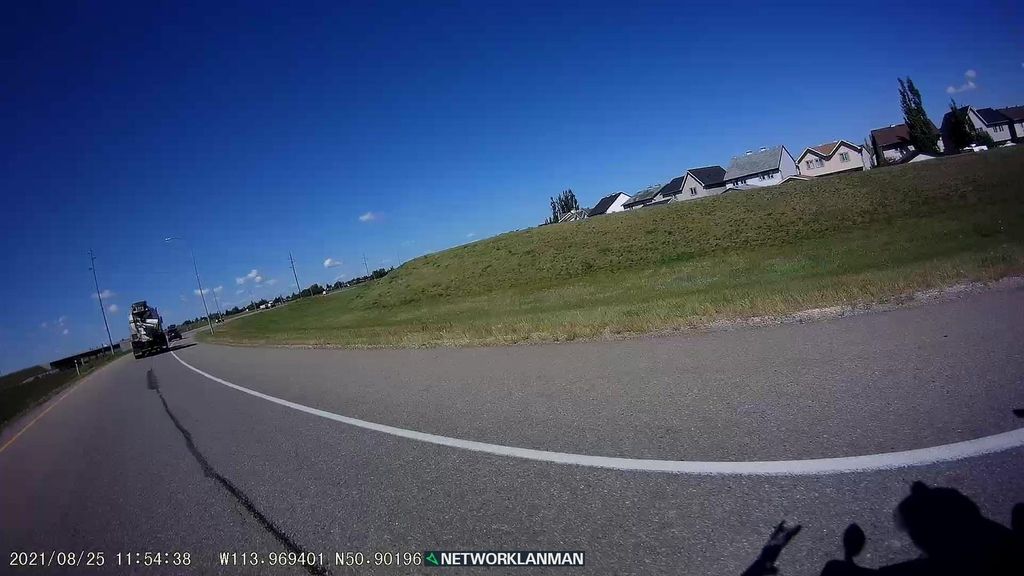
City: calgary